Question: How can I add span below input using bootsrap css?
I need to do something like this:
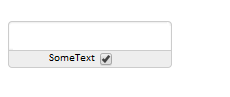
Answer: something like this? <URL>
you can do it with pure css like is shown below:
'''
<div class="col-xs-12">
<input type="text" class="form-control has-add-on"/>
<div class="btm-add-on">
<strong>Some Text</strong> <input type="checkbox"/>
</div>
</div>
.btm-add-on {
background-color: #E6E6E6;
border-bottom-left-radius: 4px;
border-bottom-right-radius: 4px;
padding: 5px;
text-align: center;
border: 1px solid #C0C0C0;
border-top: none;
}
.has-add-on {
border-bottom-left-radius: 0px;
border-bottom-right-radius: 0px;
}
'''